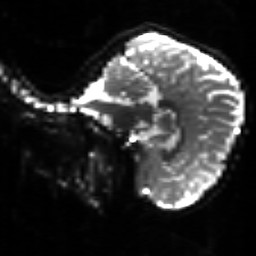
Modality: sbref
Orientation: sagittal
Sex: male
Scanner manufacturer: siemens
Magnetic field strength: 3 T
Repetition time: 5 s
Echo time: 0.071 s